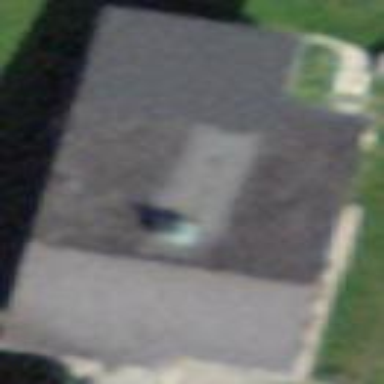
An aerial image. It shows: Simple house.